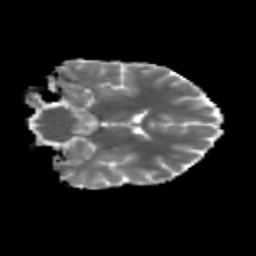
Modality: MD
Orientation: coronal
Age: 18
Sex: female
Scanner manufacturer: siemens
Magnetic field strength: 3 T
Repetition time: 3.5 s
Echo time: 0.125 s